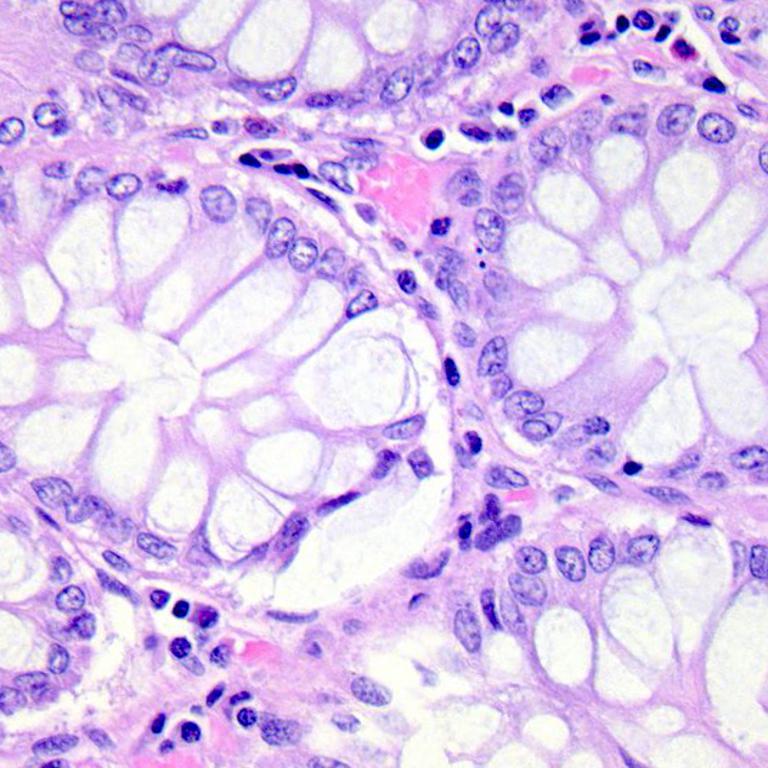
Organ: colon
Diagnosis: benign